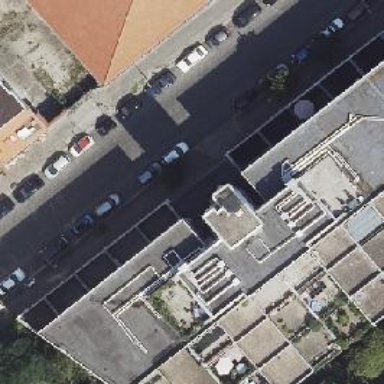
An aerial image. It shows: Multi-storey parking entrance with concrete surface.